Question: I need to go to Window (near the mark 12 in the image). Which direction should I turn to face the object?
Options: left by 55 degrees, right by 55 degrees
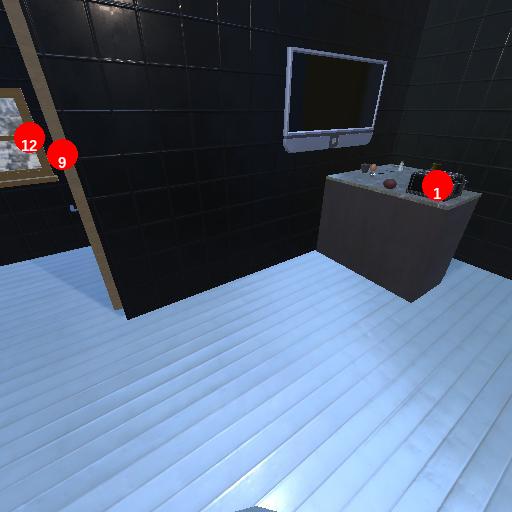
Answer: left by 55 degrees